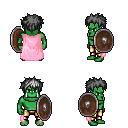
a pixel art fantasy rpg character, male body template, orc, green skin, pink cape, gold greaves, gray bedhead hairstyle, bracelets, shield, four views (front, back, left, right), 2x2 character sprite sheet, small pixel art, hard edges, no anti-aliasing